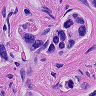
Metastatic tissue present: yes